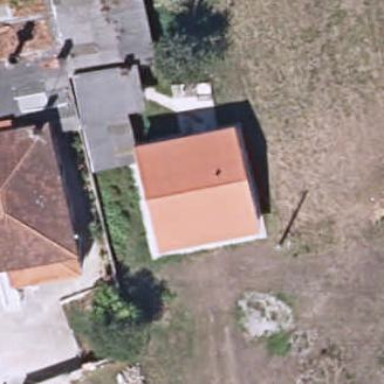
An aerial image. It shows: Simple house.